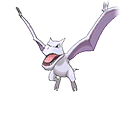
Pok\u00e9mon: aerodactyl